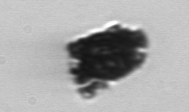
Label: Thalassiosira_TAG_external_detritus